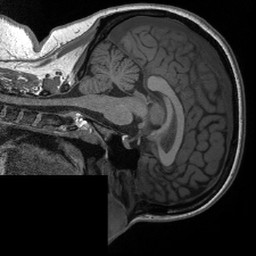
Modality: T1w
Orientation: sagittal
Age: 30
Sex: female